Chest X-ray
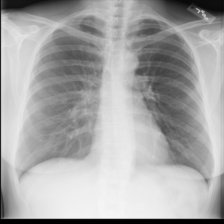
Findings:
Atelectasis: negative
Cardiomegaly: negative
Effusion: negative
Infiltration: negative
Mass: negative
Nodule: negative
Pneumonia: negative
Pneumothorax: negative
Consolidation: negative
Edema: negative
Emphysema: negative
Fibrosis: negative
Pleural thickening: negative
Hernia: negative